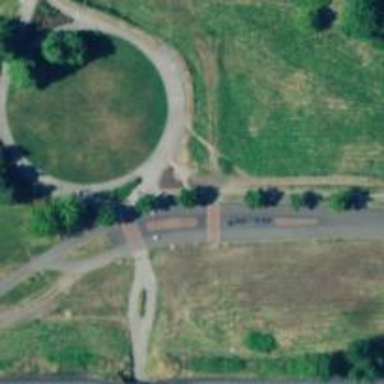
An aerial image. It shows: Cycleway.